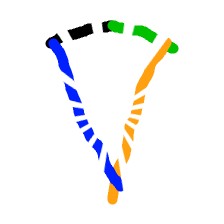
Shape: kite